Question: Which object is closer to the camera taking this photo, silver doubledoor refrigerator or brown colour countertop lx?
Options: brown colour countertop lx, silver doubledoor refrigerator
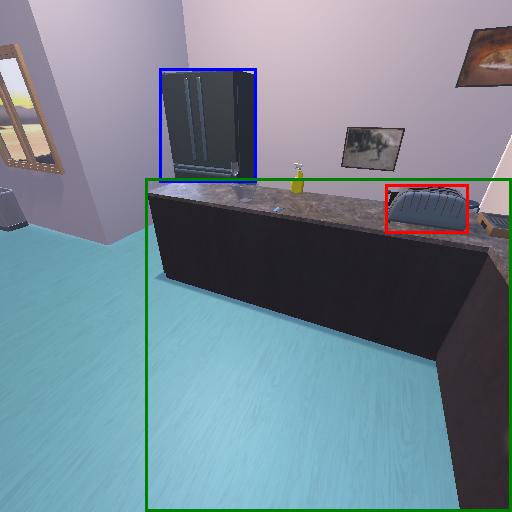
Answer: brown colour countertop lx